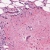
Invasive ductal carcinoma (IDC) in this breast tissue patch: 1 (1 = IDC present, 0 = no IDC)